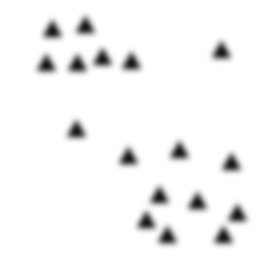
Squares: 0
Triangles: 17
Stars: 0
Total shapes: 17